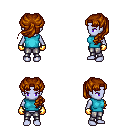
a pixel art fantasy rpg character, female body template, dark elf, purple skin, teal sleeveless shirt, metal pants, brunette princess hairstyle, gold gloves, four views (front, back, left, right), 2x2 character sprite sheet, small pixel art, hard edges, no anti-aliasing